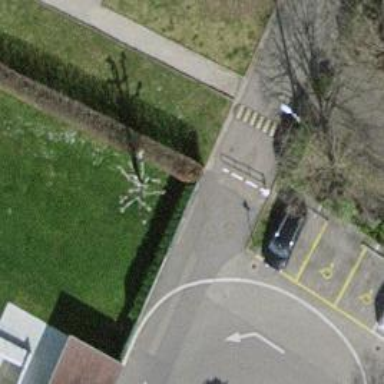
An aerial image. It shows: Swing gate barrier.